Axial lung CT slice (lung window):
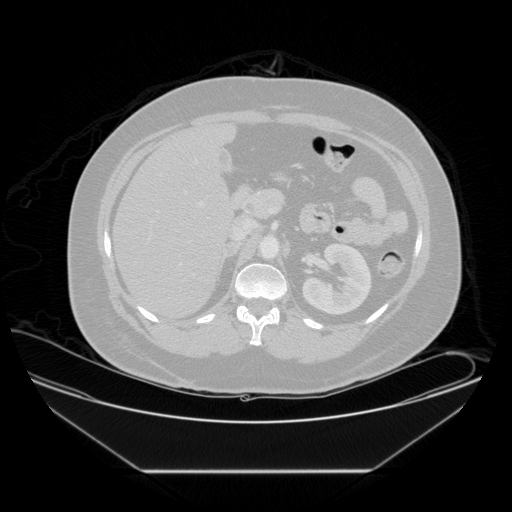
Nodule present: no